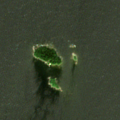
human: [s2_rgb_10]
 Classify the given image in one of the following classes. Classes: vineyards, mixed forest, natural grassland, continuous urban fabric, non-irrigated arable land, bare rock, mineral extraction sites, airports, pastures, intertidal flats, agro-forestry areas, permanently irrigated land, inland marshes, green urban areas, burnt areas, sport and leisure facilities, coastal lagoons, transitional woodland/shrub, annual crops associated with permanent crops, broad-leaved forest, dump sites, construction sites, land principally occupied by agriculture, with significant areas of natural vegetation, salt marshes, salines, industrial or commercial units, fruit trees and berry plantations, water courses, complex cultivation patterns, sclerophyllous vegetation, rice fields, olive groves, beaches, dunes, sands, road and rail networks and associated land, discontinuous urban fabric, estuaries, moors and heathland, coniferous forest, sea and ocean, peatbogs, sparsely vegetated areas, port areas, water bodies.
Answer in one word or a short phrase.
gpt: sea and ocean